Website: slack
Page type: payment
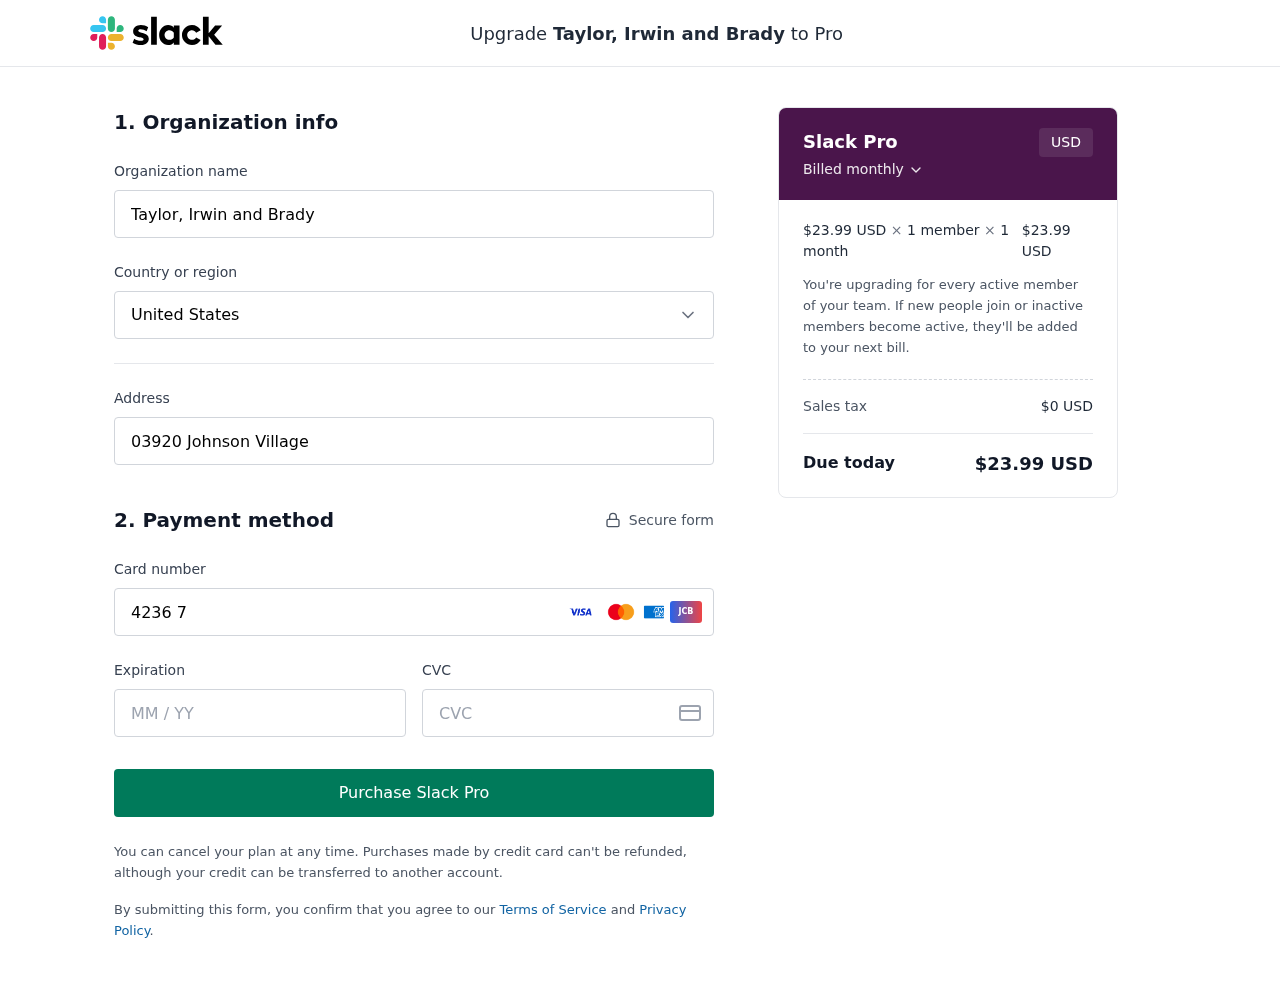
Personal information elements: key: PII_CARD_CVV
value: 692
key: PII_CARD_EXPIRY
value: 04/28
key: PII_CARD_NUMBER
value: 4236 7742 9311 4664
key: PII_COMPANY
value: Taylor, Irwin and Brady
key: PII_COUNTRY
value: United States
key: PII_STREET
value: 03920 Johnson Village
Product elements: key: PRODUCT1_PRICE
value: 23.99
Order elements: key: ORDER_SUBTOTAL
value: $23.99 USD
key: ORDER_TAX
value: $0 USD
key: ORDER_TOTAL
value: $23.99 USD